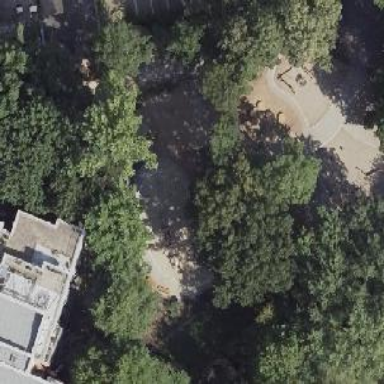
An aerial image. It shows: Table in playground.